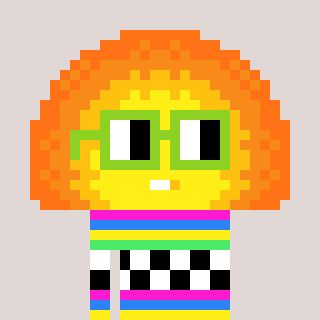
a pixel art character with square light green glasses, a sunset-shaped head and a grayscale-colored body on a warm background